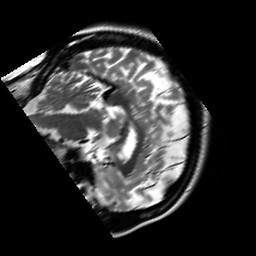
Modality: T2w
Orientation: sagittal
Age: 23
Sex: female
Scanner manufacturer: siemens
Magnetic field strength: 3 T
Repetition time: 7 s
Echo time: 0.09 s